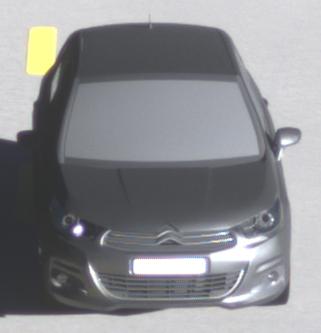
Make: Citroen
Model: C4 VTi 95
Detailed model: C4 (II)
Model produced from: 2012/08
Model produced until: 2013/06
Doors: 5
Color: gray
Road condition: dry road
Daytime: morning or afternoon
Contrast: high contrast